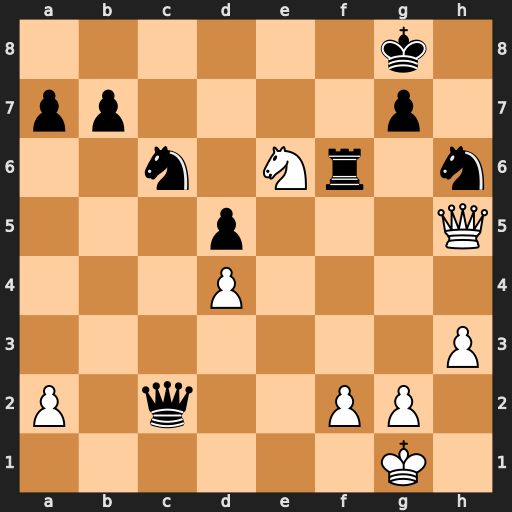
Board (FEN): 6k1/pp4p1/2n1Nr1n/3p3Q/3P4/7P/P1q2PP1/6K1
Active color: w
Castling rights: -
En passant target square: -
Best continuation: Qe8+ Rf8 Qxf8+ Kh7 Qxg7#